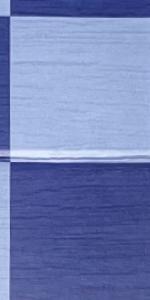
Label: Empty